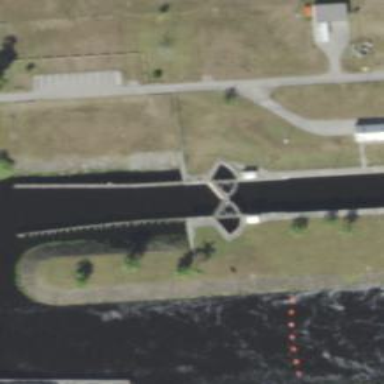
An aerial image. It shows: Lock gate along waterway.